Field crop: maize
Growth stage: 2
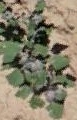
Species: chenopodium